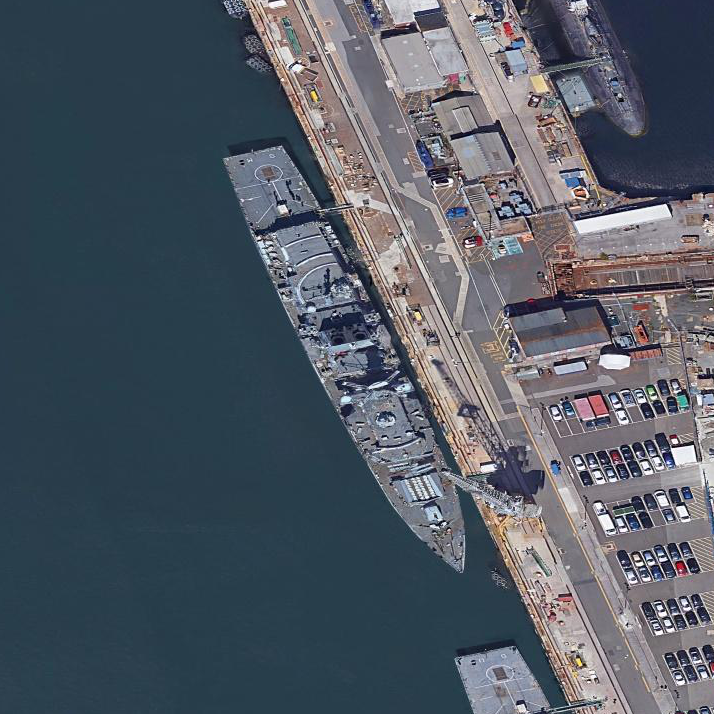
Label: destroyer